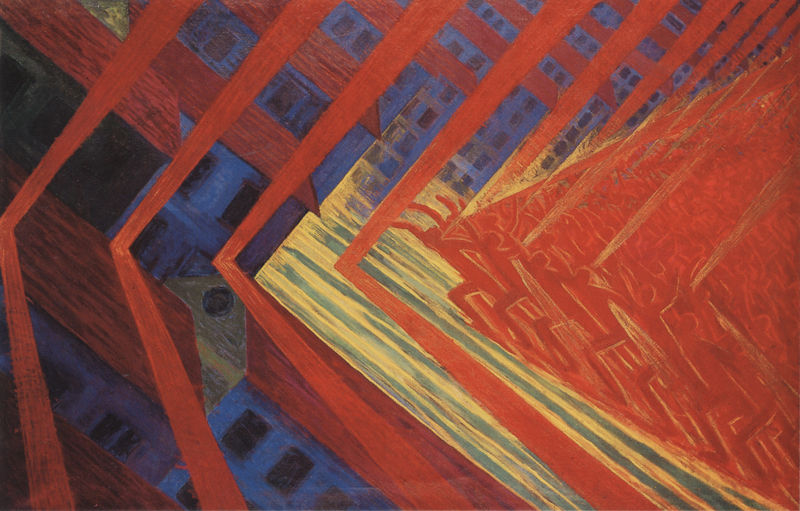
Titel: La rivolta
Künstler: Luigi Russolo
Standort: Den Haag
Institution: Haags Gemeentemuseum
Schlagwörter: blau, dunkel, hand, gelb, impressionismus, menschen, stadt, abend, bewegung, bunt, fenster, hell, nacht, orange, schwarz, strasse, dach, gebäude, haus, rot, expressionismus, leute, masse, architektur, arm, stein, öl, häuser, weite, perspektive, moderne, abstrakt, farben, modern, dächer, farbe, formen, linien, ölgemälde, streifen, balken, fallen, flucht, abgrund, rennen, ecken, mauern, fall, sturz, strassen, winkel, strassenflucht, expresionismus, häuserflucht, architekrue, futurosten